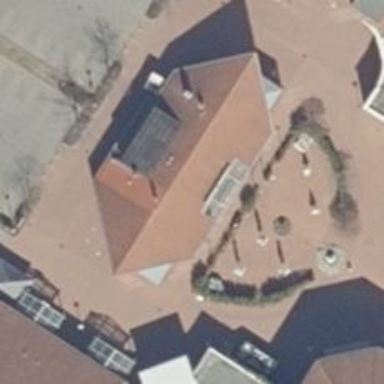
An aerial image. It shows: Restaurant.